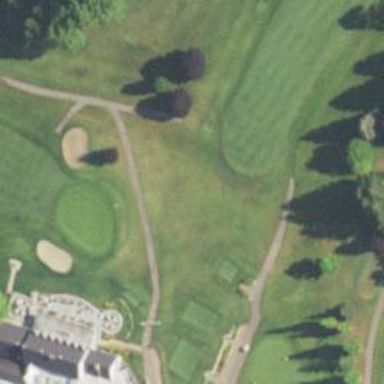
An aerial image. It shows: Path for both roads and golfers.